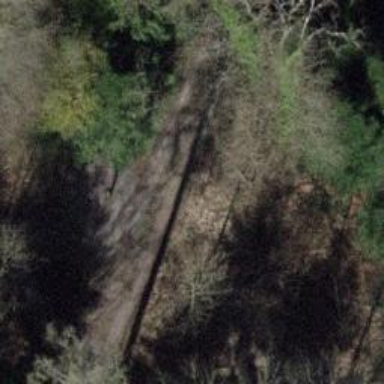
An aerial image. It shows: Track with grade2 tracktype.